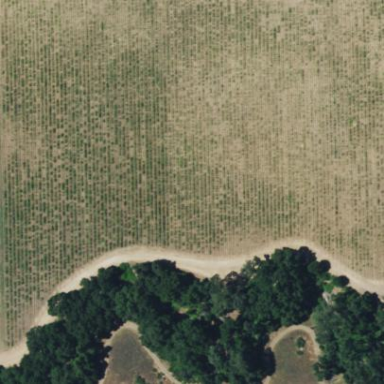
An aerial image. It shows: Vineyard.